Question: I want to create a context menu using C# that will display next to the node similar to what happens here in Visual Studio:

The code I have now causes the main form to flicker.
'''
private void treeView1_MouseDown(object sender, MouseEventArgs e)
{
if (e.Button == MouseButtons.Right)
{
var myForm = new Form {Text = "My Form"};
myForm.SetBounds(10, 10, 200, 200);
myForm.Show();
// Determine if the form is modal.
if (myForm.Modal == false)
{
// Change borderstyle and make it not a top level window.
myForm.FormBorderStyle = FormBorderStyle.FixedToolWindow;
myForm.TopLevel = false;
}
}
}
'''
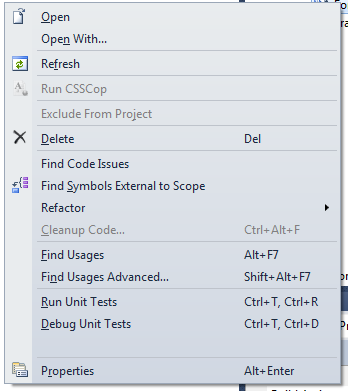
Answer: Why not simply use 'Form.ShowDialog'?
From <URL>:
> Shows the form as a modal dialog box.